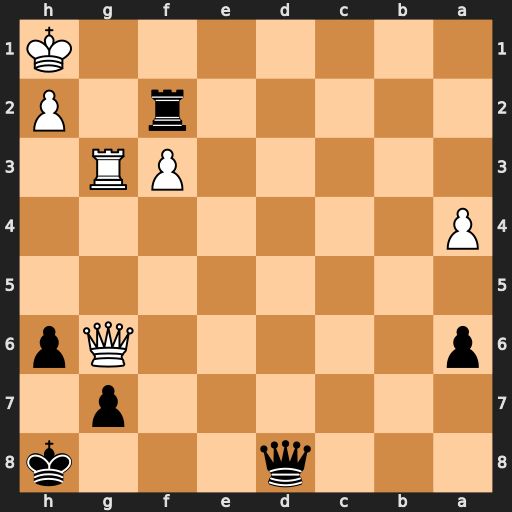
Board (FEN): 3q3k/6p1/p5Qp/8/P7/5PR1/5r1P/7K
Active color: b
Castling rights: -
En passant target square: -
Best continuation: Qd1+ Rg1 Qxf3+